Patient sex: M
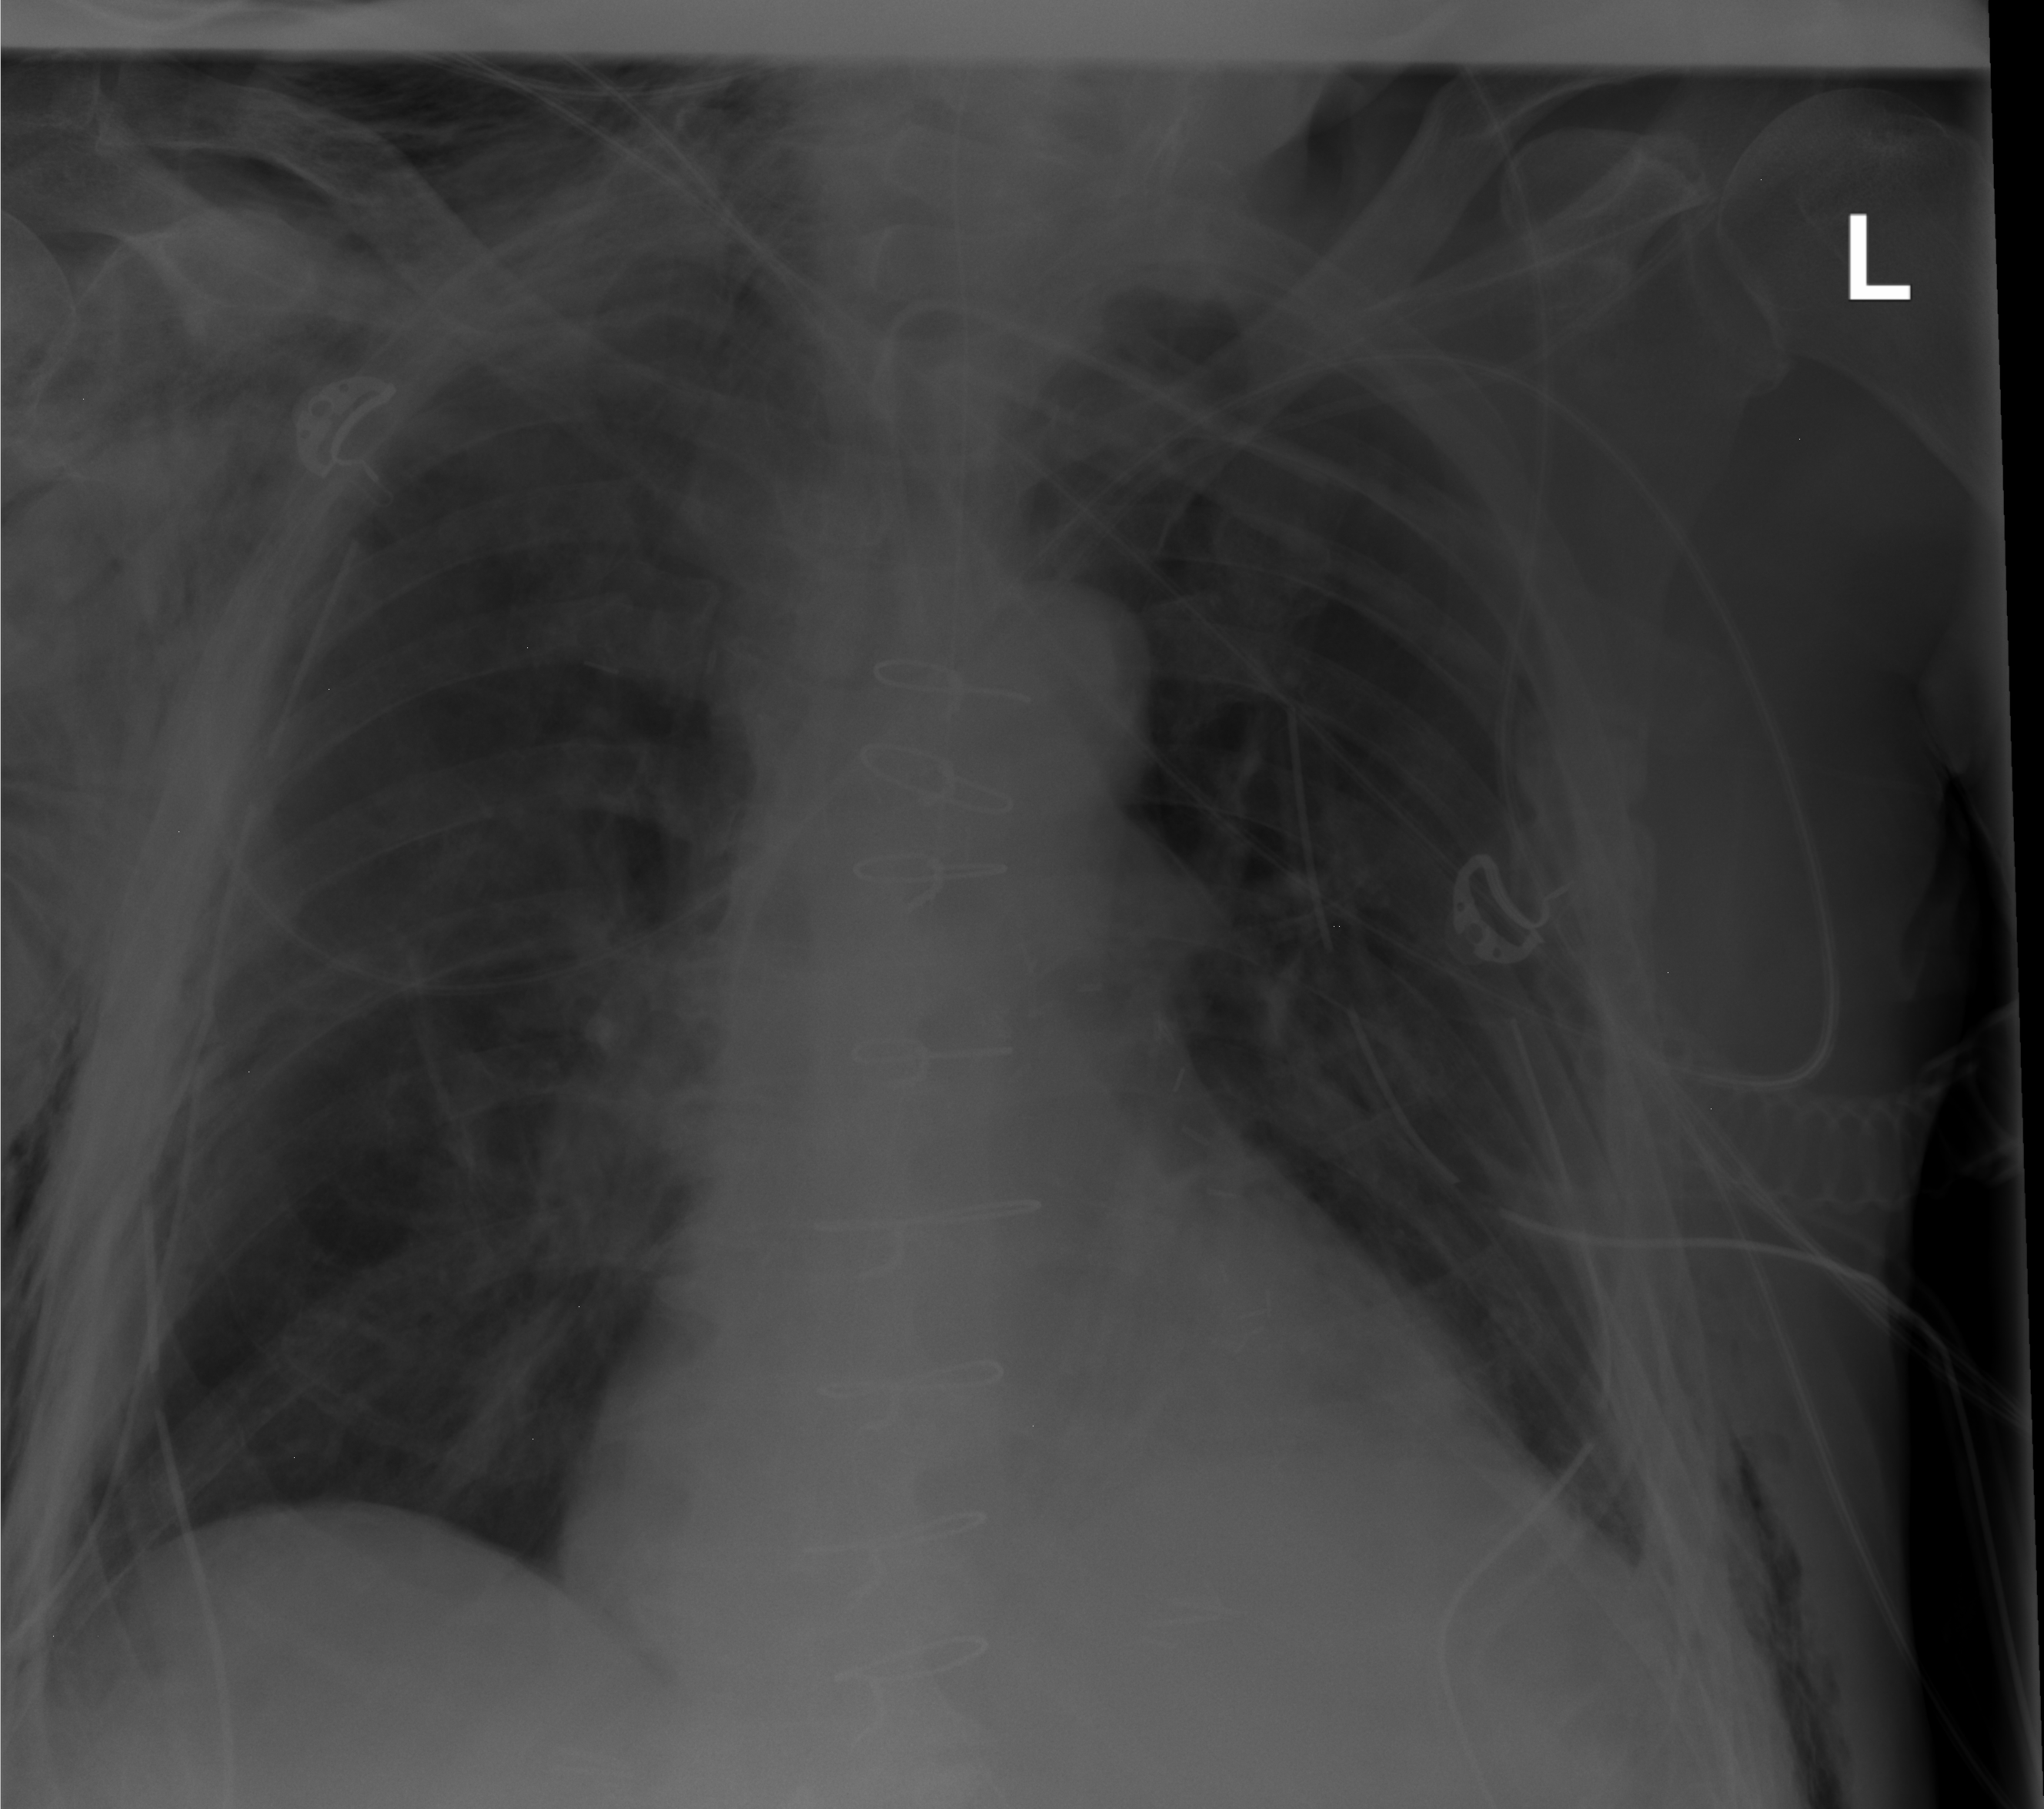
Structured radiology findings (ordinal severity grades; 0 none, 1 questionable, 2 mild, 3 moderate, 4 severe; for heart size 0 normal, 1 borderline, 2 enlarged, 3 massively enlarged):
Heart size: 0
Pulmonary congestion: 0
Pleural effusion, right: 0
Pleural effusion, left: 2
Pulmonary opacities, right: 2
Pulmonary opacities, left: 0
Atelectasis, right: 0
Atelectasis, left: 0